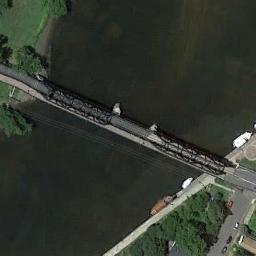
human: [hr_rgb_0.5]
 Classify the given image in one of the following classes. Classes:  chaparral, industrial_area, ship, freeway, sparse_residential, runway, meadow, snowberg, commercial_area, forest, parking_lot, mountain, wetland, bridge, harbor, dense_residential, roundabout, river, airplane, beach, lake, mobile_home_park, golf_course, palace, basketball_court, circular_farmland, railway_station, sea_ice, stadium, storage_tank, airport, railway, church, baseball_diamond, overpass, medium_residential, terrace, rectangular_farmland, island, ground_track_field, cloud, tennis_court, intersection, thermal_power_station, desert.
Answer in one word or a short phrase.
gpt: bridge